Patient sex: M
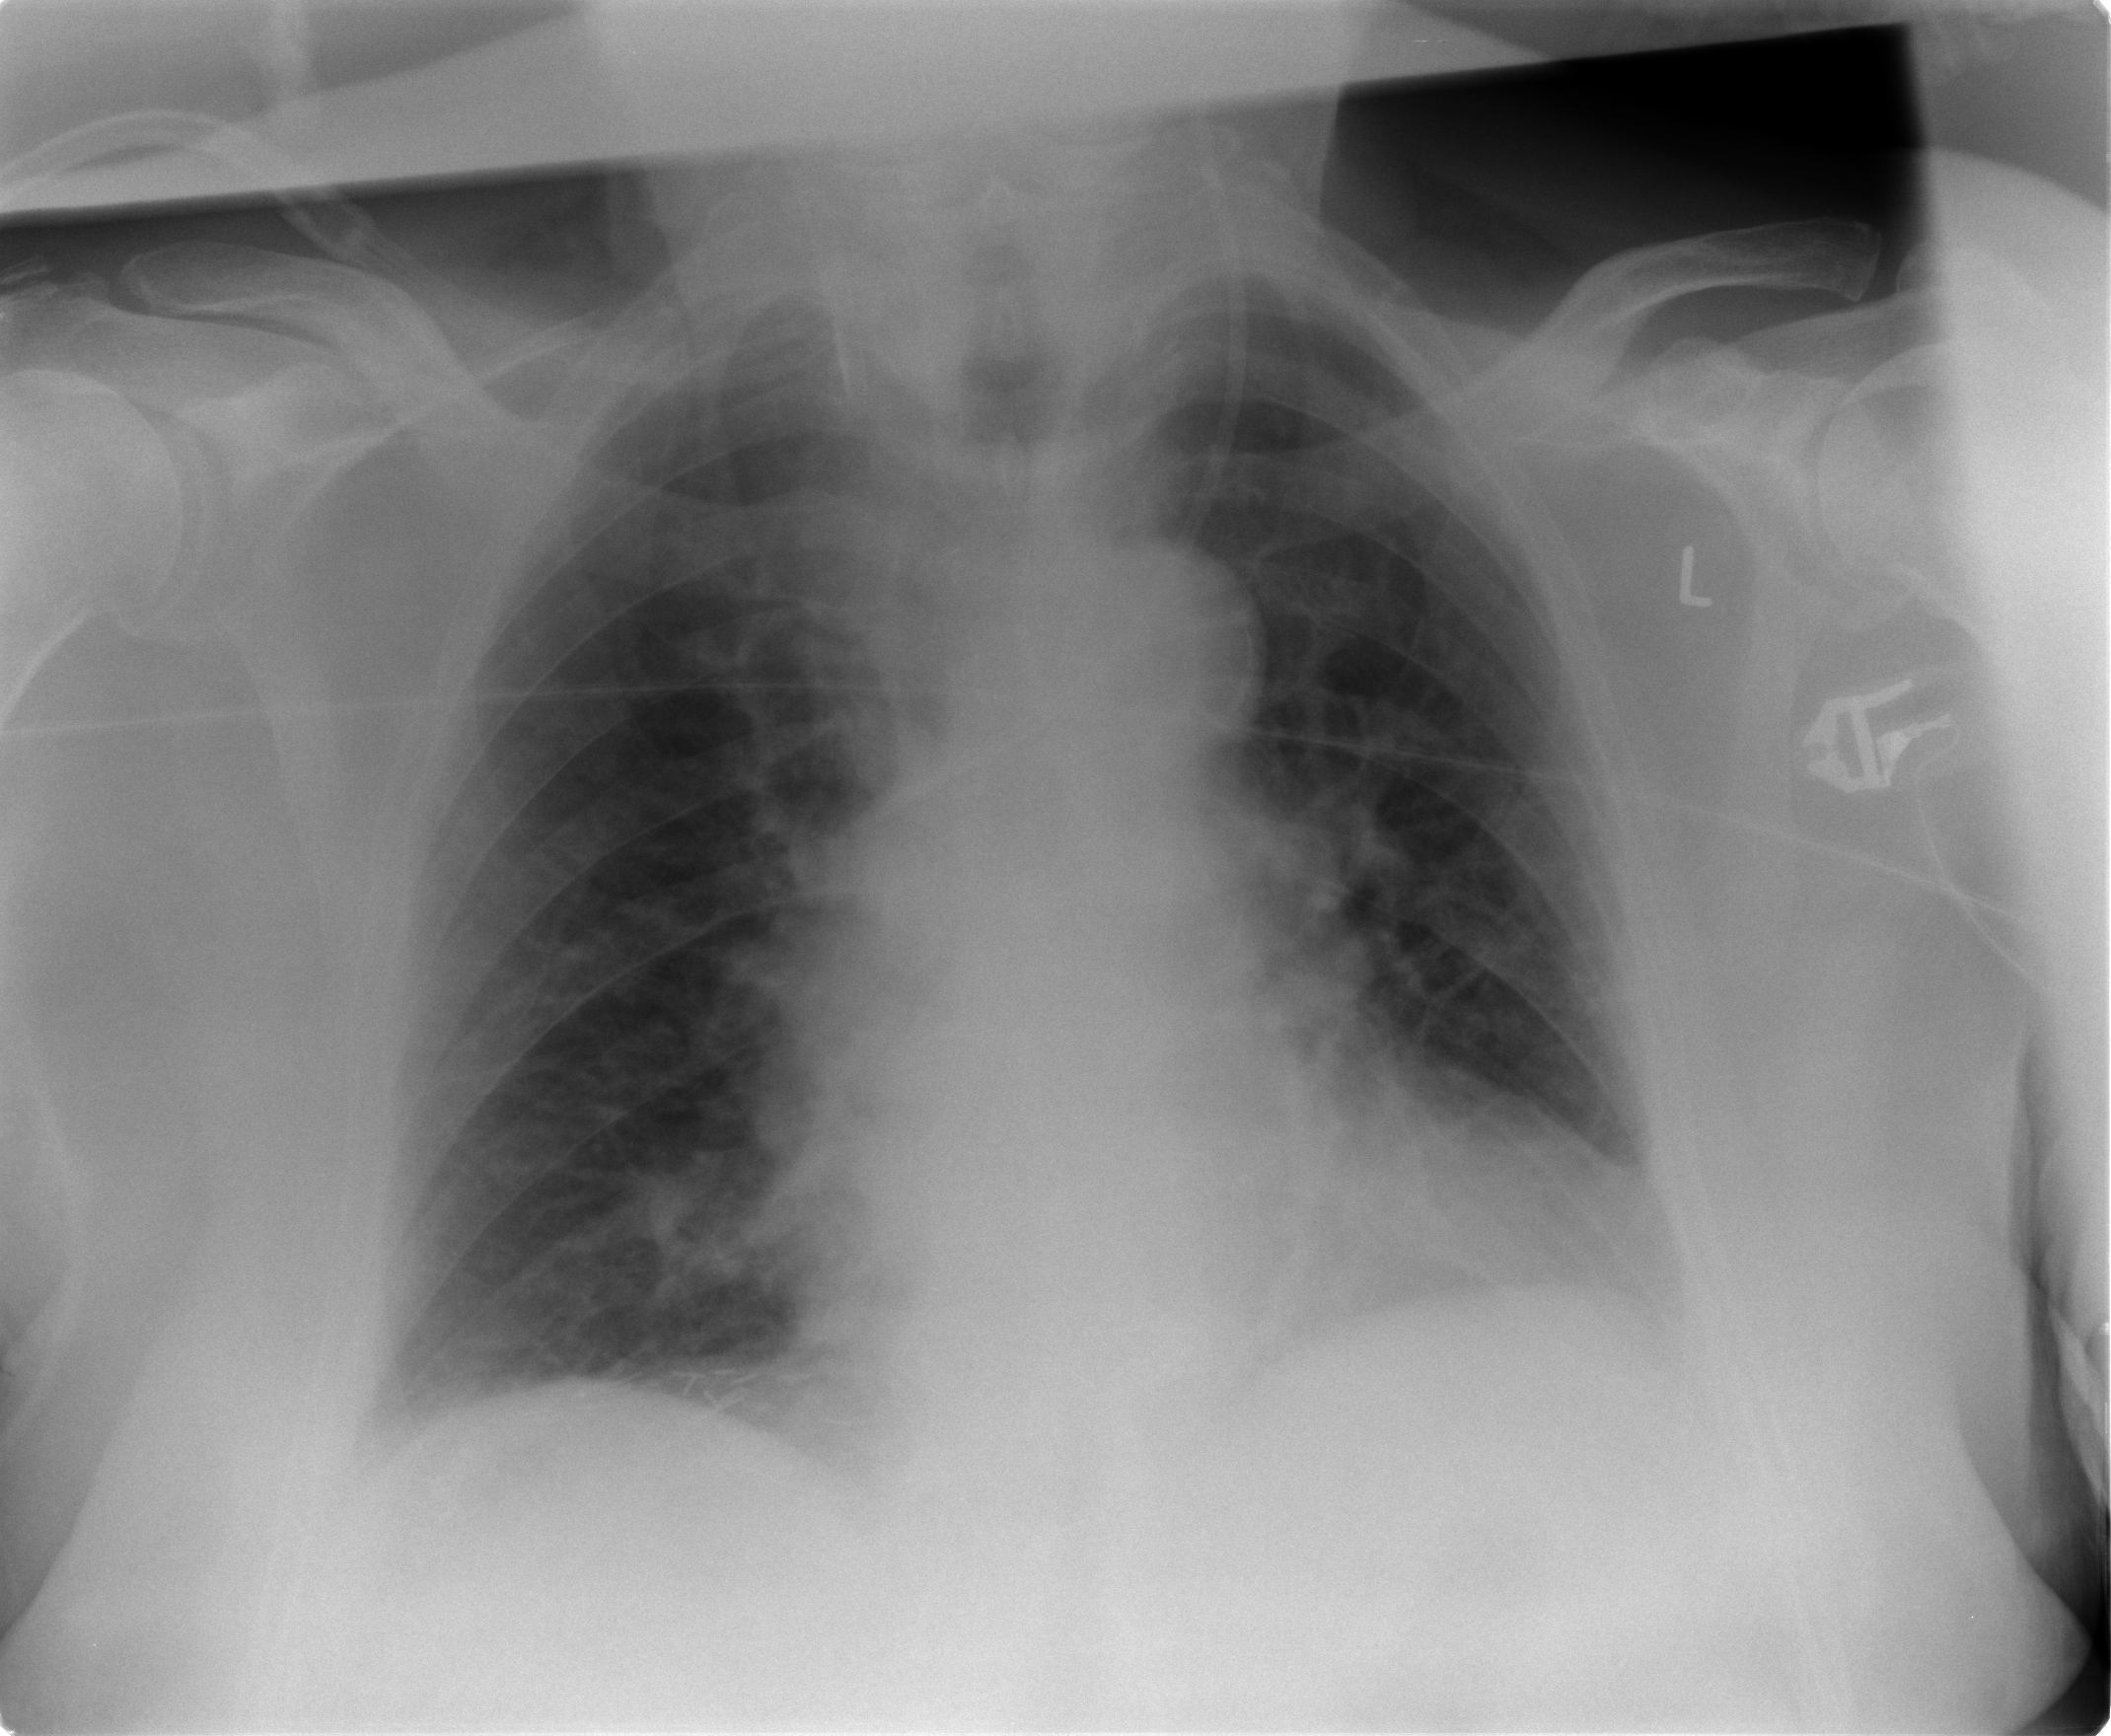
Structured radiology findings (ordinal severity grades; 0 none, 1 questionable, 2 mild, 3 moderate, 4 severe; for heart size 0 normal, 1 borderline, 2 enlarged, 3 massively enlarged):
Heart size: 2
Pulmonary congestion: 0
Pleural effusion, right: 0
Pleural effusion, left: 2
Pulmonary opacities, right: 0
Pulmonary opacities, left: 0
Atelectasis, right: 2
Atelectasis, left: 2